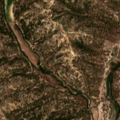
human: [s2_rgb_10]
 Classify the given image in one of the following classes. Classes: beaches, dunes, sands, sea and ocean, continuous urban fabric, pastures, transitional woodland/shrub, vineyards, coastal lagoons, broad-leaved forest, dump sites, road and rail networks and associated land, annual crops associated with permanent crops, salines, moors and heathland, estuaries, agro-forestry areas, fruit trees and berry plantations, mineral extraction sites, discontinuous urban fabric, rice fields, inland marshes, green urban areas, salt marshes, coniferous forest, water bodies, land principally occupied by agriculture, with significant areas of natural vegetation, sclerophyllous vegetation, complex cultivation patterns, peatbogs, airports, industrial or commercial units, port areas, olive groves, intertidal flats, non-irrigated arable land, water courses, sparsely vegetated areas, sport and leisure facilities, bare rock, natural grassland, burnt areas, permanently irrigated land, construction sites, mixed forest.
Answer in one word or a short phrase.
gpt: olive groves, agro-forestry areas, broad-leaved forest